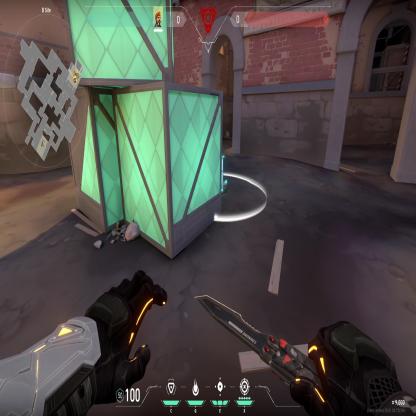
Label: planted spike